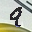
Label: 9